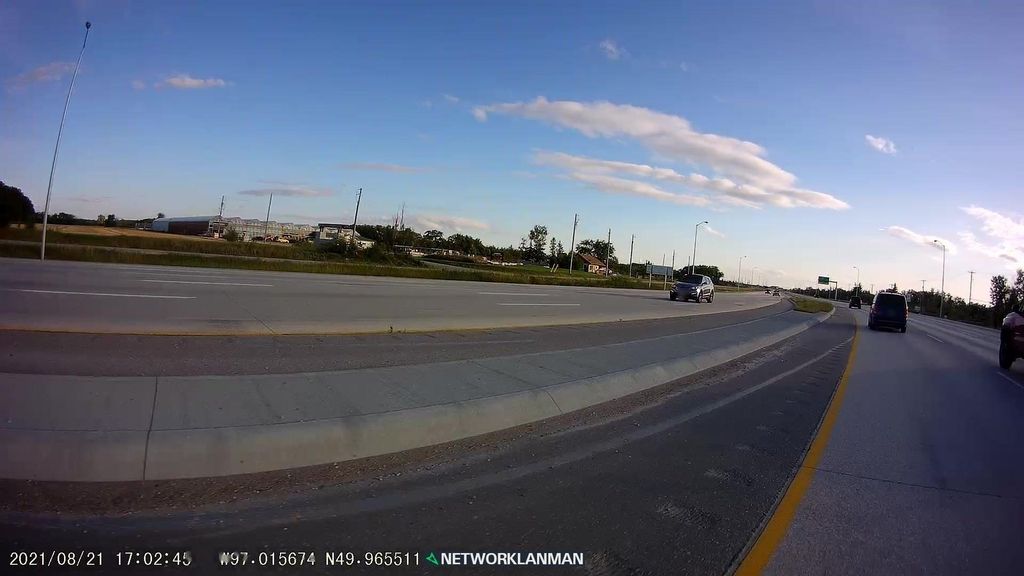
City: winnipeg